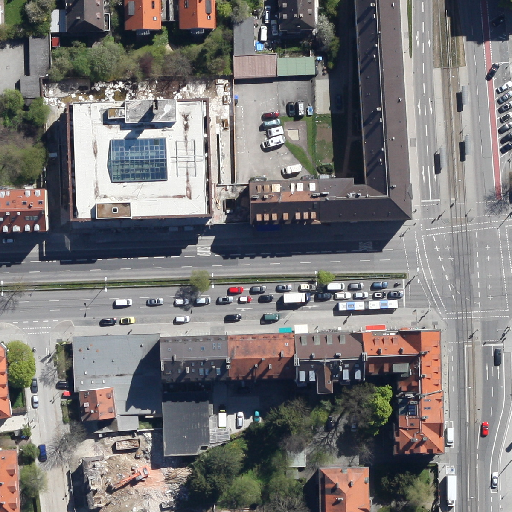
Referring expression: road